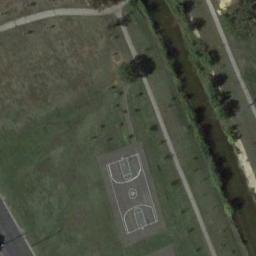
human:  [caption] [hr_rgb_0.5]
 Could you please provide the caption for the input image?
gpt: A basketball court on the lawn and some roads beside .

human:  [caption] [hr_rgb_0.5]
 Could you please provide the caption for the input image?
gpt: There is a basketball court in the middle of grass .

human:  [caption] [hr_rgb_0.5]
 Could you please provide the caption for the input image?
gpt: The basketball court is on the lawn,With sparse vegetation nearby .

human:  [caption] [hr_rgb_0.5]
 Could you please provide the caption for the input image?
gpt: There is a very small basketball court on the green .

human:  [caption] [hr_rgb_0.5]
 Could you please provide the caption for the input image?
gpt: Two basketball courts are surrounded by grass .